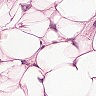
Metastatic tissue present: yes